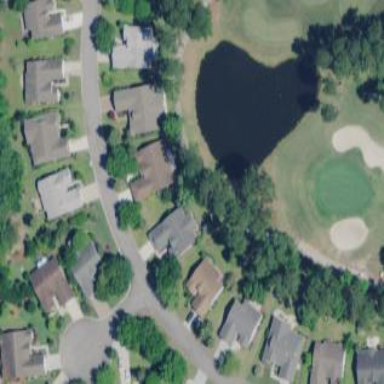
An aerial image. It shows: Picturesque pond acting as water hazard on golf course.